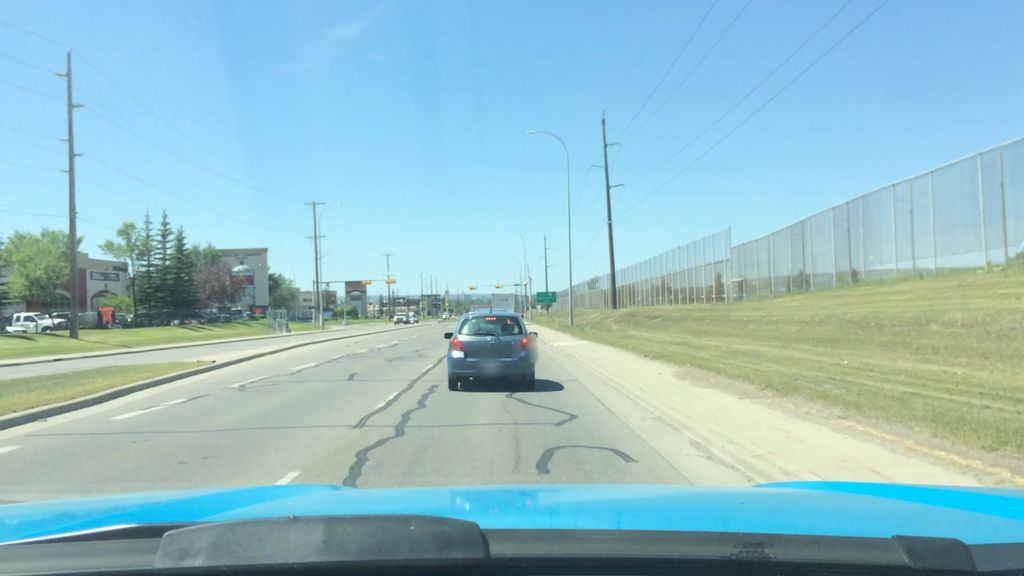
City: calgary